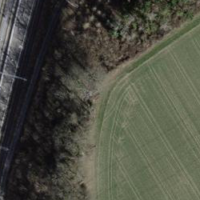
EUNIS habitat code: 52
Species observed at this site:
Turdus pilaris
Anas platyrhynchos